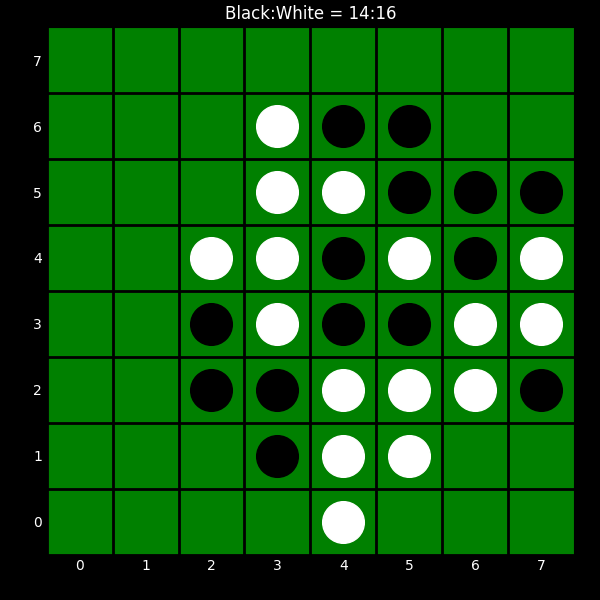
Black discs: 14
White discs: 16